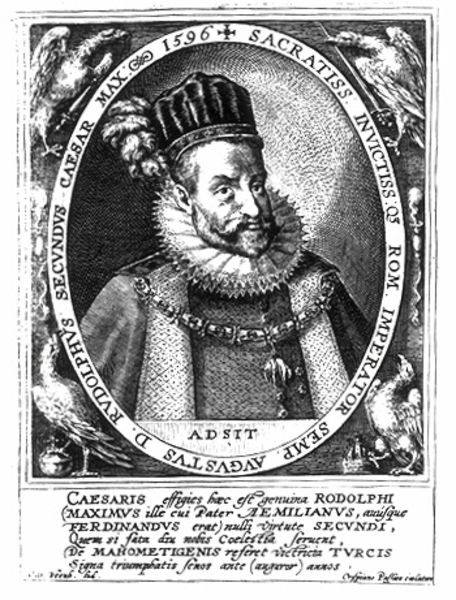
Titel: Bildnis des Kaisers Rudolf II.
Künstler: Crispyn de Passe
Institution: (Seriendruck)
Schlagwörter: adler, feder, kopf, mann, umhang, weiß, grau, hut, kleid, mund, nase, ohr, schwarz, stirn, blick, bart, kappe, mütze, schnurrbart, augen, federn, gesicht, kragen, rahmen, spitze, bild, bildnis, hals, halskrause, herr, portrait, porträt, vögel, haare, mantel, blatt, kinn, krone, lippen, oval, rund, federbusch, schrift, kette, schattierungen, kaiser, inschrift, halskette, abbild, unterschrift, buch, medaillon, form, druck, seite, schwarzweiß, text, buchstaben, orden, krause, buchseite, hellgrau, wams, herzog, handschrift, rudolf, max, latein, augustus, umschrift, rudolph, medalion, raubvögel, secundus, 16596